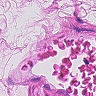
Metastatic tissue present: no